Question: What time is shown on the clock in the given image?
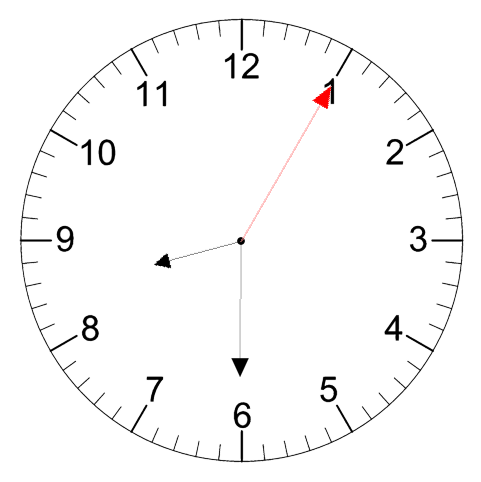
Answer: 08:30:05